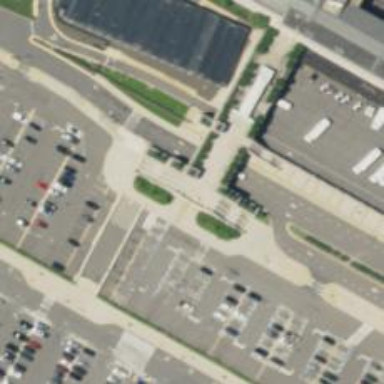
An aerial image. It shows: Footway.